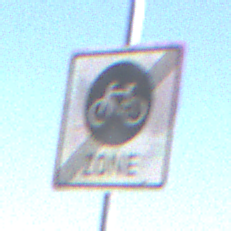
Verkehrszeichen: EndeFahrradzone
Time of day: Midday
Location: Outdoor (RoadRail)
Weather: Clear
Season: Summer
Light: Natural